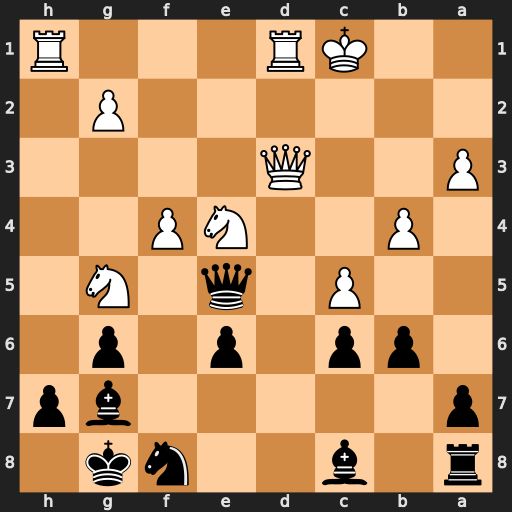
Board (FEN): r1b2nk1/p5bp/1pp1p1p1/2P1q1N1/1P2NP2/P2Q4/6P1/2KR3R
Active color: b
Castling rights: -
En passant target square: -
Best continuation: Qb2#